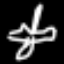
Label: airplane